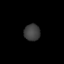
Tissue: lung
Cell type: Endothelial cells
Senescence score: 0.5455
Nuclear area (px): 259
Mean DAPI intensity: 63.78